Field crop: maize
Growth stage: 2
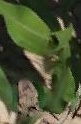
Species: maize